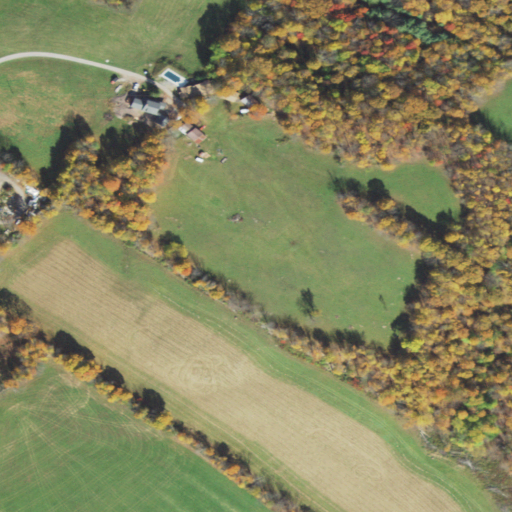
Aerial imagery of mountain in Pennsylvania named Finn Hill containing pasture, deciduous forest, open development, mixed forest, and low intensity development